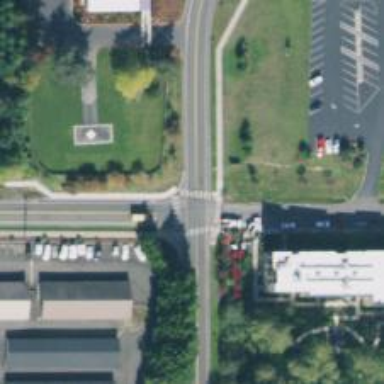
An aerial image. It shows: Uncontrolled crossing with paired lines marking the road.